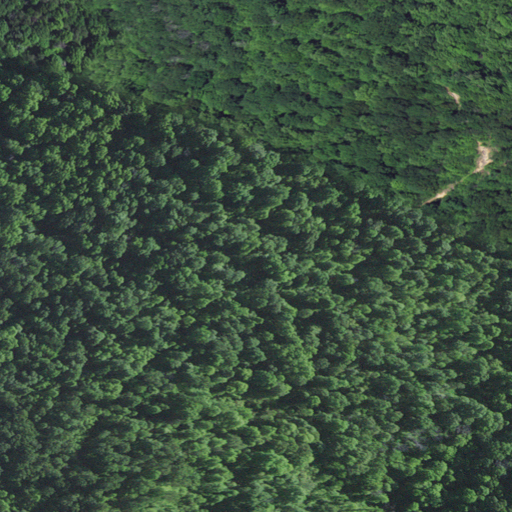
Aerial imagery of mountain in Kentucky named Congleton Mountain containing deciduous forest and mixed forest